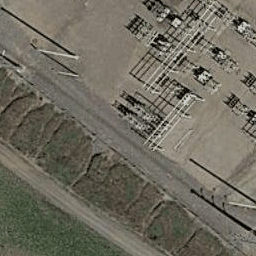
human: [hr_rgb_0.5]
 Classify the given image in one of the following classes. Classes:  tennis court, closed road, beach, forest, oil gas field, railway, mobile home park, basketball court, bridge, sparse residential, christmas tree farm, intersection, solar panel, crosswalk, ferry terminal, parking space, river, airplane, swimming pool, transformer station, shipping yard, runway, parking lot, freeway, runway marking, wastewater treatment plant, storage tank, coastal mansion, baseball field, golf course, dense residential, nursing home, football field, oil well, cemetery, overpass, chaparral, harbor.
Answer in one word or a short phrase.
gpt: transformer station